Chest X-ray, AP view. Patient: 40 years old, sex F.
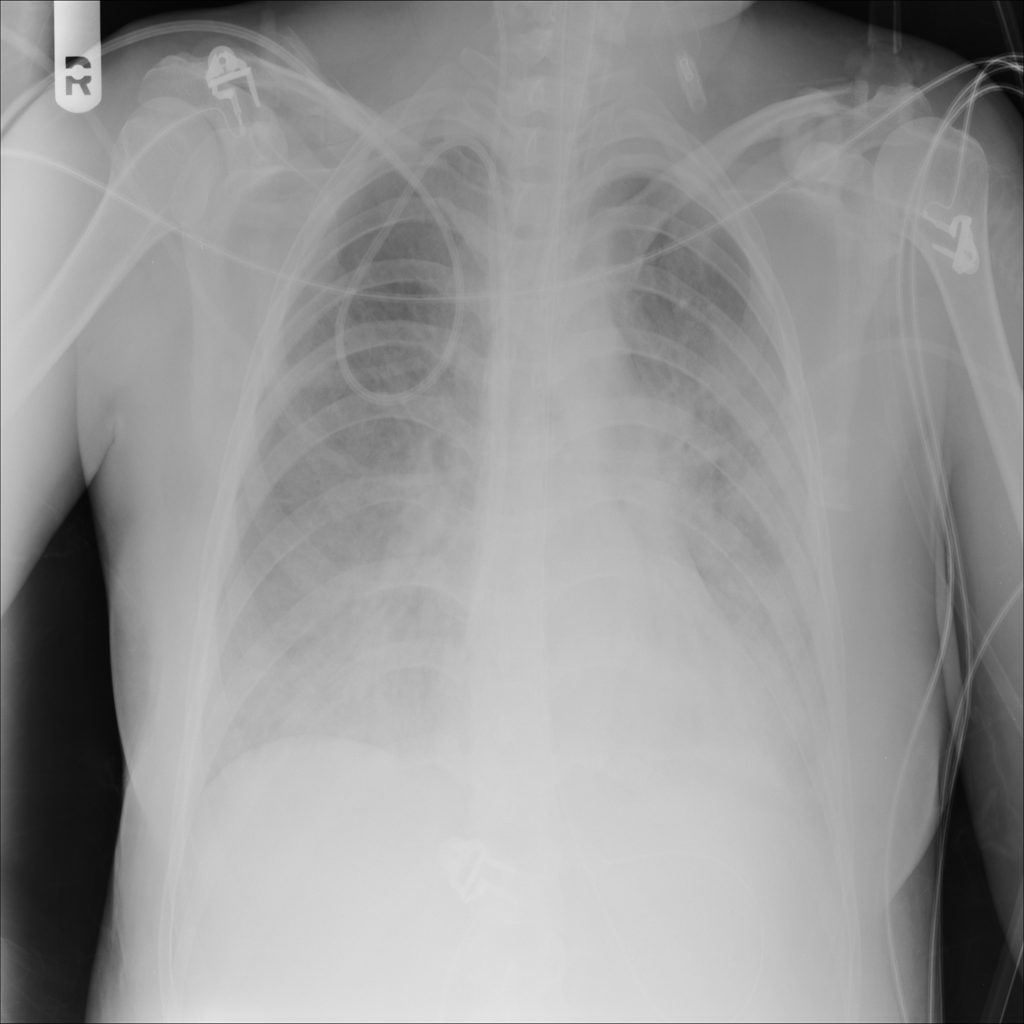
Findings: Infiltration